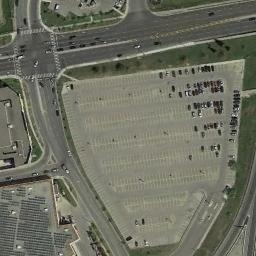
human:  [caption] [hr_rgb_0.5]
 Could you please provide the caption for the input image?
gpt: The parking lot has some parked cars but lots of parking spaces are still empty .

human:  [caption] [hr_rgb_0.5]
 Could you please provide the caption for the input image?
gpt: There are some cars on the parking lot .

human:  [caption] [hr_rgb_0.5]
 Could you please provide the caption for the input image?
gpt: Six rows of cars were parked in the parking lot .

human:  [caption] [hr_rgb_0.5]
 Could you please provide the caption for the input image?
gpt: There are many cars on the road beside the parking lot .

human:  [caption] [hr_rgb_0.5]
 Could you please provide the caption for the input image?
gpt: There are green lawns around the parking lot with some cars .